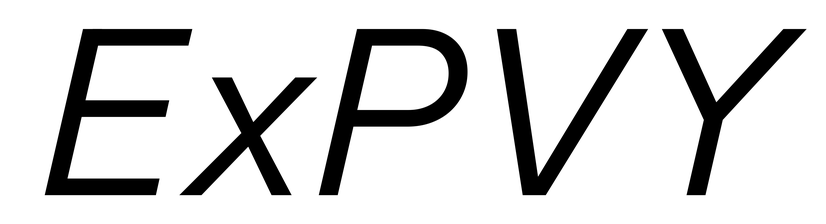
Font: InstrumentSans-Italic_Italic